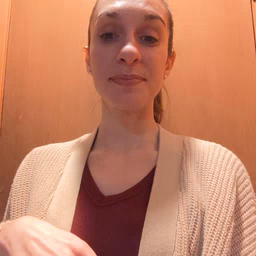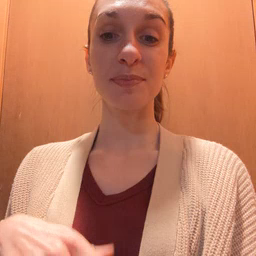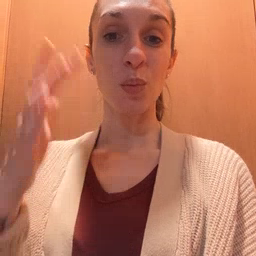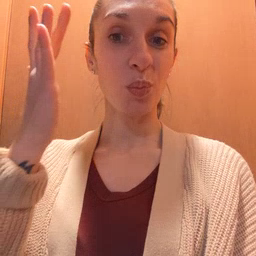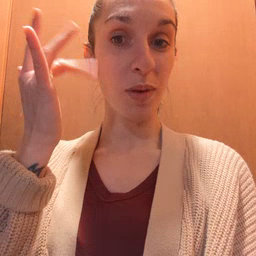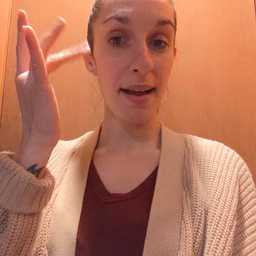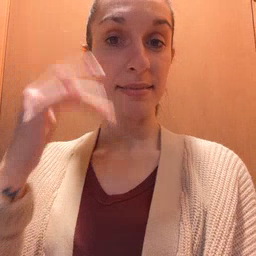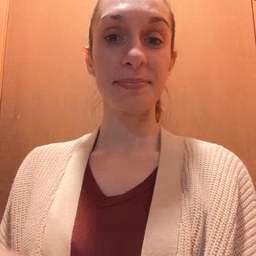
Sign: why